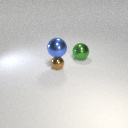
small brown metal sphere below large blue metal sphere